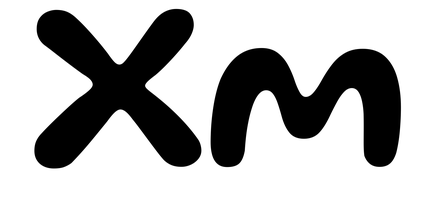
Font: Gluten_Medium